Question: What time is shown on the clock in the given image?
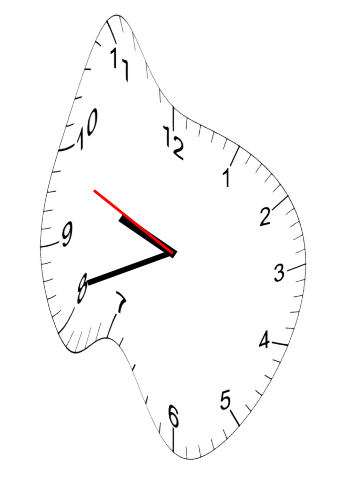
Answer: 09:41:49